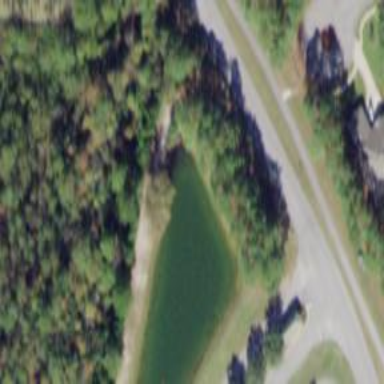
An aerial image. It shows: Serene pond surrounded by nature.